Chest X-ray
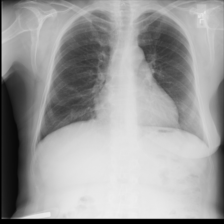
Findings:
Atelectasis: negative
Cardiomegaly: negative
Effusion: negative
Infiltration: negative
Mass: negative
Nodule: negative
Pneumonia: negative
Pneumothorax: negative
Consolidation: negative
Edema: negative
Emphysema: positive
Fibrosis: negative
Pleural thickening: negative
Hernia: negative